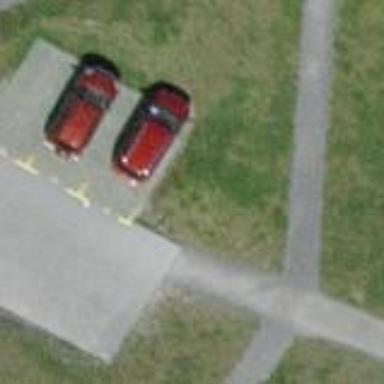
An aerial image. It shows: Street side parking area.